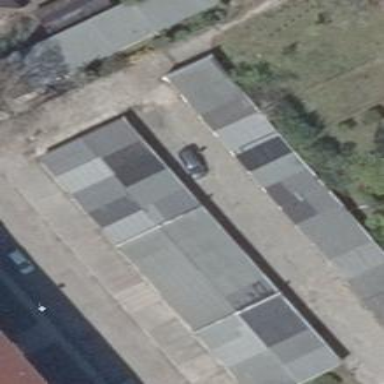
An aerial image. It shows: Area designated for garages.